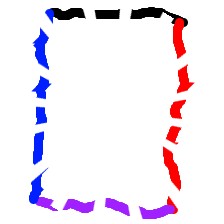
Shape: rectangle